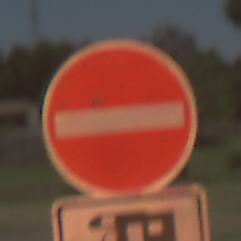
Verkehrszeichen: VerbotDerEinfahrt
Zusatzzeichen unten: MehrspurigeFahrzeugeFrei10
Umgebung: Outdoor, Nature
Tageszeit: Midday
Wetter: Clear
Licht: Natural
Jahreszeit: NotSpecified
Kontrast: HighContrast